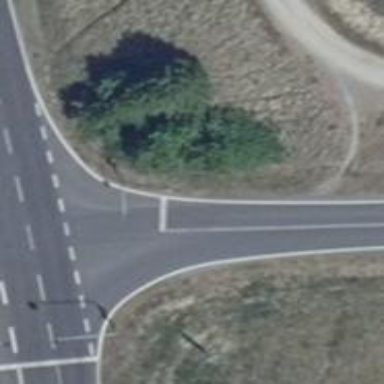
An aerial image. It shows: Road with traffic signals.